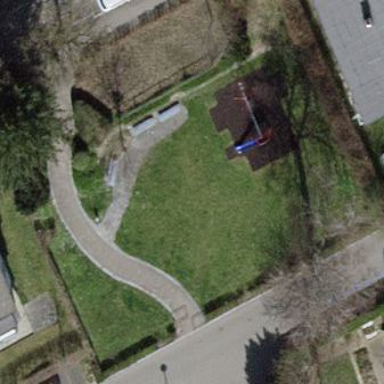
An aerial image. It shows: Playground area for leisure activities on the land.